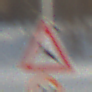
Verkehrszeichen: WildwechselRechts
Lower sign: Geschwindigkeit80
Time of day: MorningAfternoon
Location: Outdoor (Suburban)
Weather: PartlyCloudy
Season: NotSpecified
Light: Natural